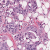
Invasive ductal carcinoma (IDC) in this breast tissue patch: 1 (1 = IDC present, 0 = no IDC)